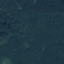
Label: Forest